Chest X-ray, PA view. Patient: 48 years old, sex M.
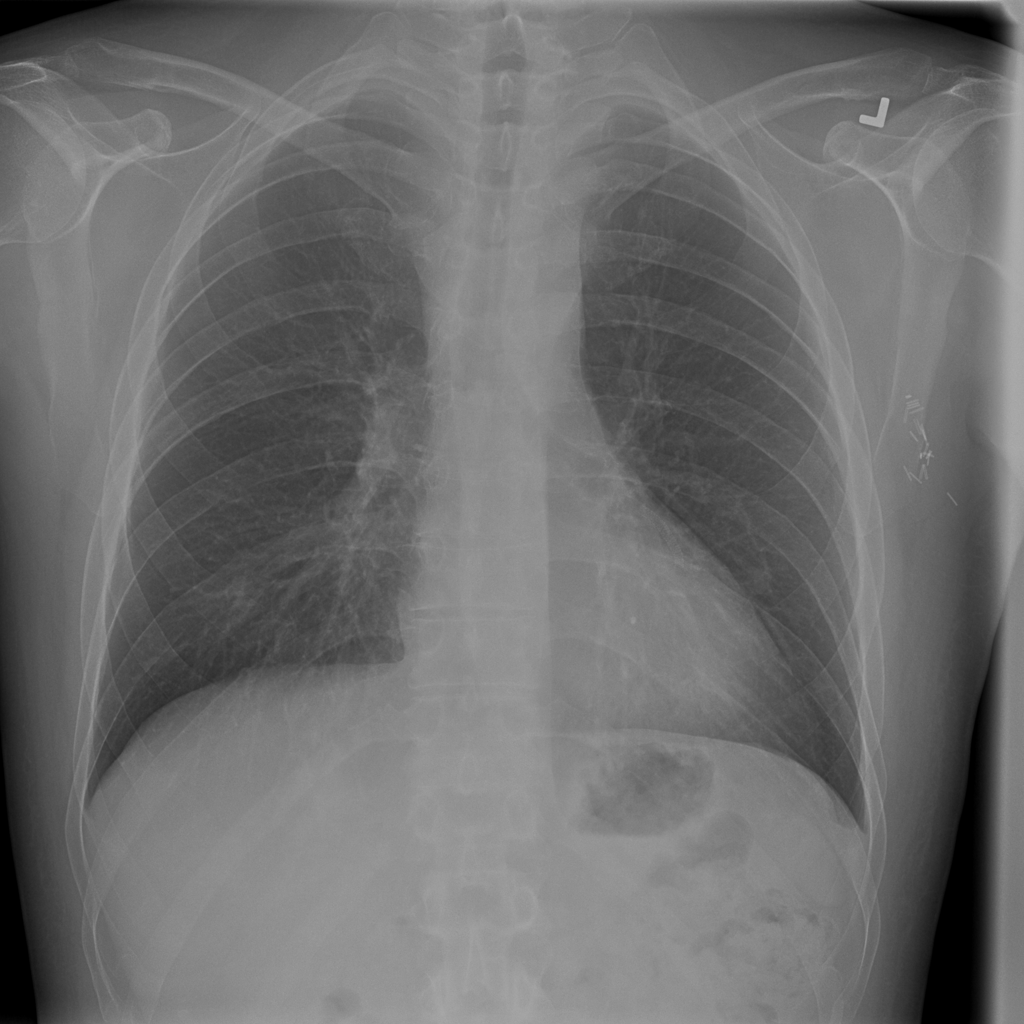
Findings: No Finding